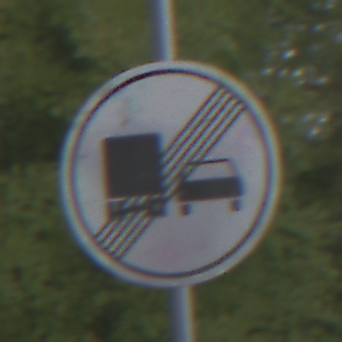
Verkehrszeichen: EndeUeberholverbotKraftfahrzeuge
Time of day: Midday
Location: Outdoor (Suburban)
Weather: Overcast
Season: NotSpecified
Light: Natural